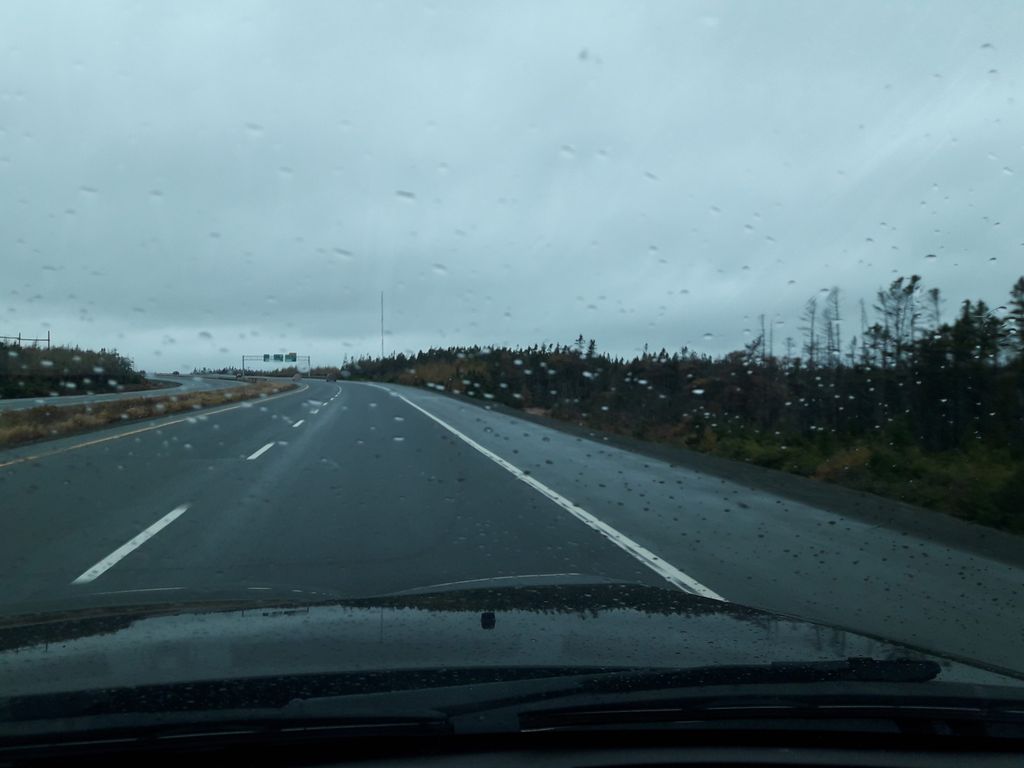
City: st_johns